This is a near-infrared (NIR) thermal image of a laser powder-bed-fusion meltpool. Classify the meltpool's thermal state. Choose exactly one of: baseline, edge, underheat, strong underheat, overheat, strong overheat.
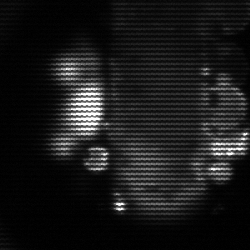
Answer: strong underheat